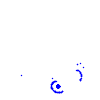
Particle: pion